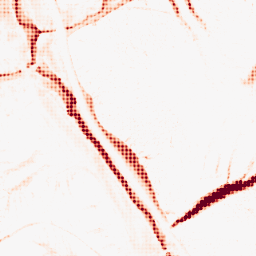
Category: morphological
Decomposition family: tophat
Decomposition parameters: size: 10
mode: black
Upsampling method: sinc_blackman
Upsampling parameters: scale: 4
kernel_size: 4
Upsampling scale: 4